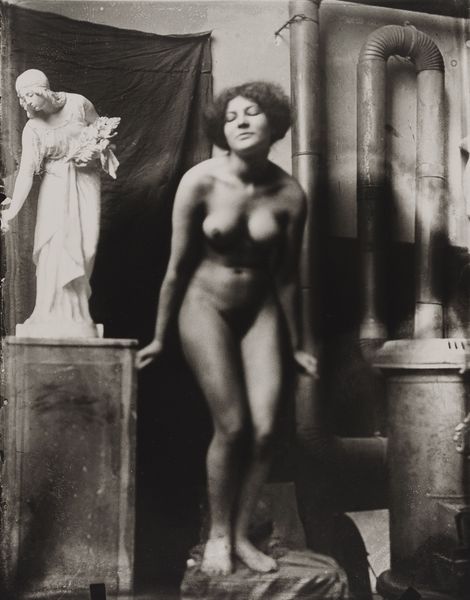
Titel: Aktstudie
Künstler: Heinrich Zille
Standort: Hamburg
Institution: Museum für Kunst und Gewerbe Hamburg
Schlagwörter: akt, frau, silber, gesten, portrait, figur, ofen, skulptur, frauenakt, atelier, mimik, plastik, foto, fotografie, photographie, posen, photo, werkstatt, feuerstelle, herd, bildhauerkunst, lichtbild, aktdarstellung, atelierfotografie, silbergelatine, studiofotografie, aktfotografie, weibliche, atelierphotographie, aktphotographie, brom, bildwerke, angewandte und bildende kunst, hessische systematik, porträt, silbergelatinepapier, bromsilbergelatinepapier, entwicklungspapier, gelatinepapier, schwarzweißpositivverfahren, silbersalzverfahren, schwarzweißfotografie